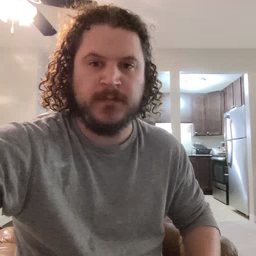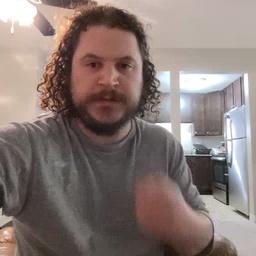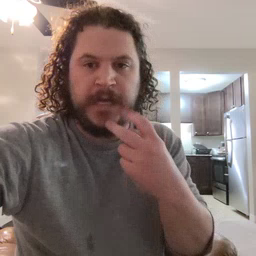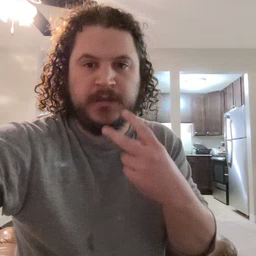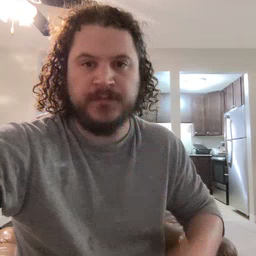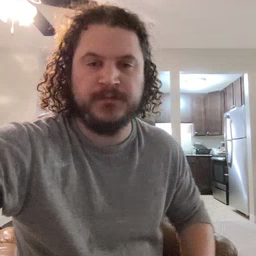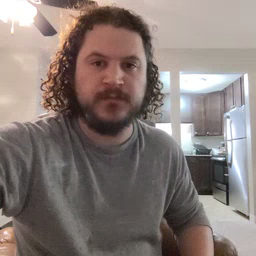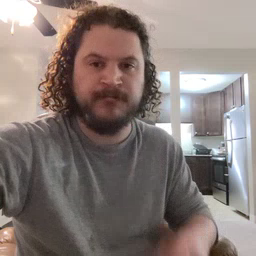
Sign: snack